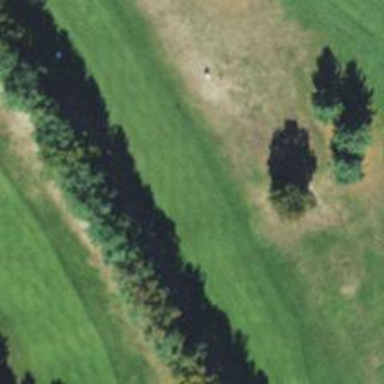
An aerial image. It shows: Golf hole.